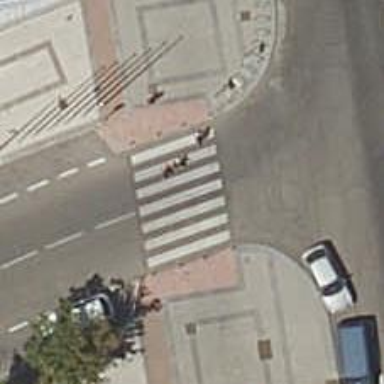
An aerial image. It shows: Uncontrolled zebra crossing on the road.